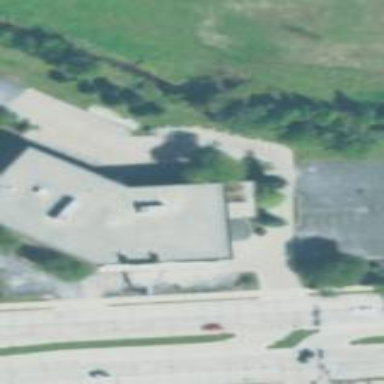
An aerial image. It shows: Commercial building.